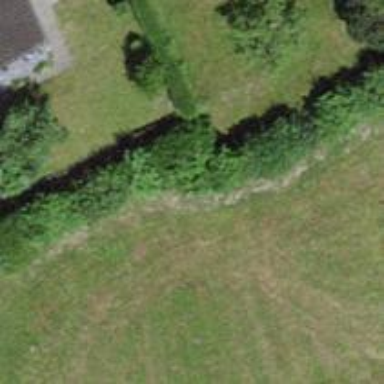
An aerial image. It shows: Hedge acting as barrier.